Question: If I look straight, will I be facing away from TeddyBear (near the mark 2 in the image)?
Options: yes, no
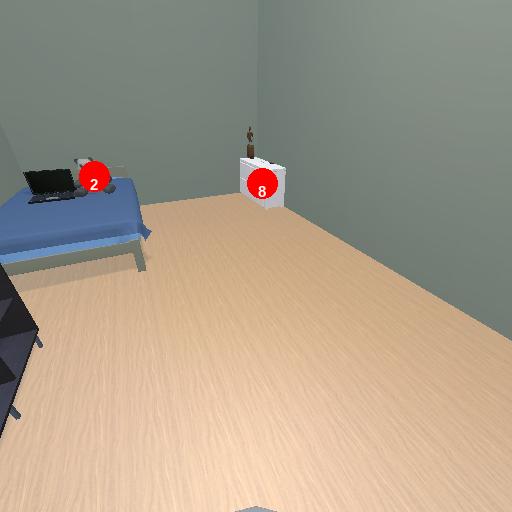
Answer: yes